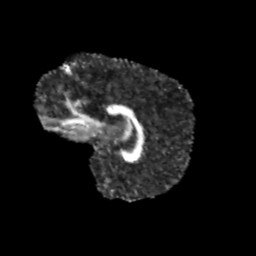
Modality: FA
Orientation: sagittal
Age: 10
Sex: female
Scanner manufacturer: siemens
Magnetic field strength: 3 T
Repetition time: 3.8 s
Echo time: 0.07 s